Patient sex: F
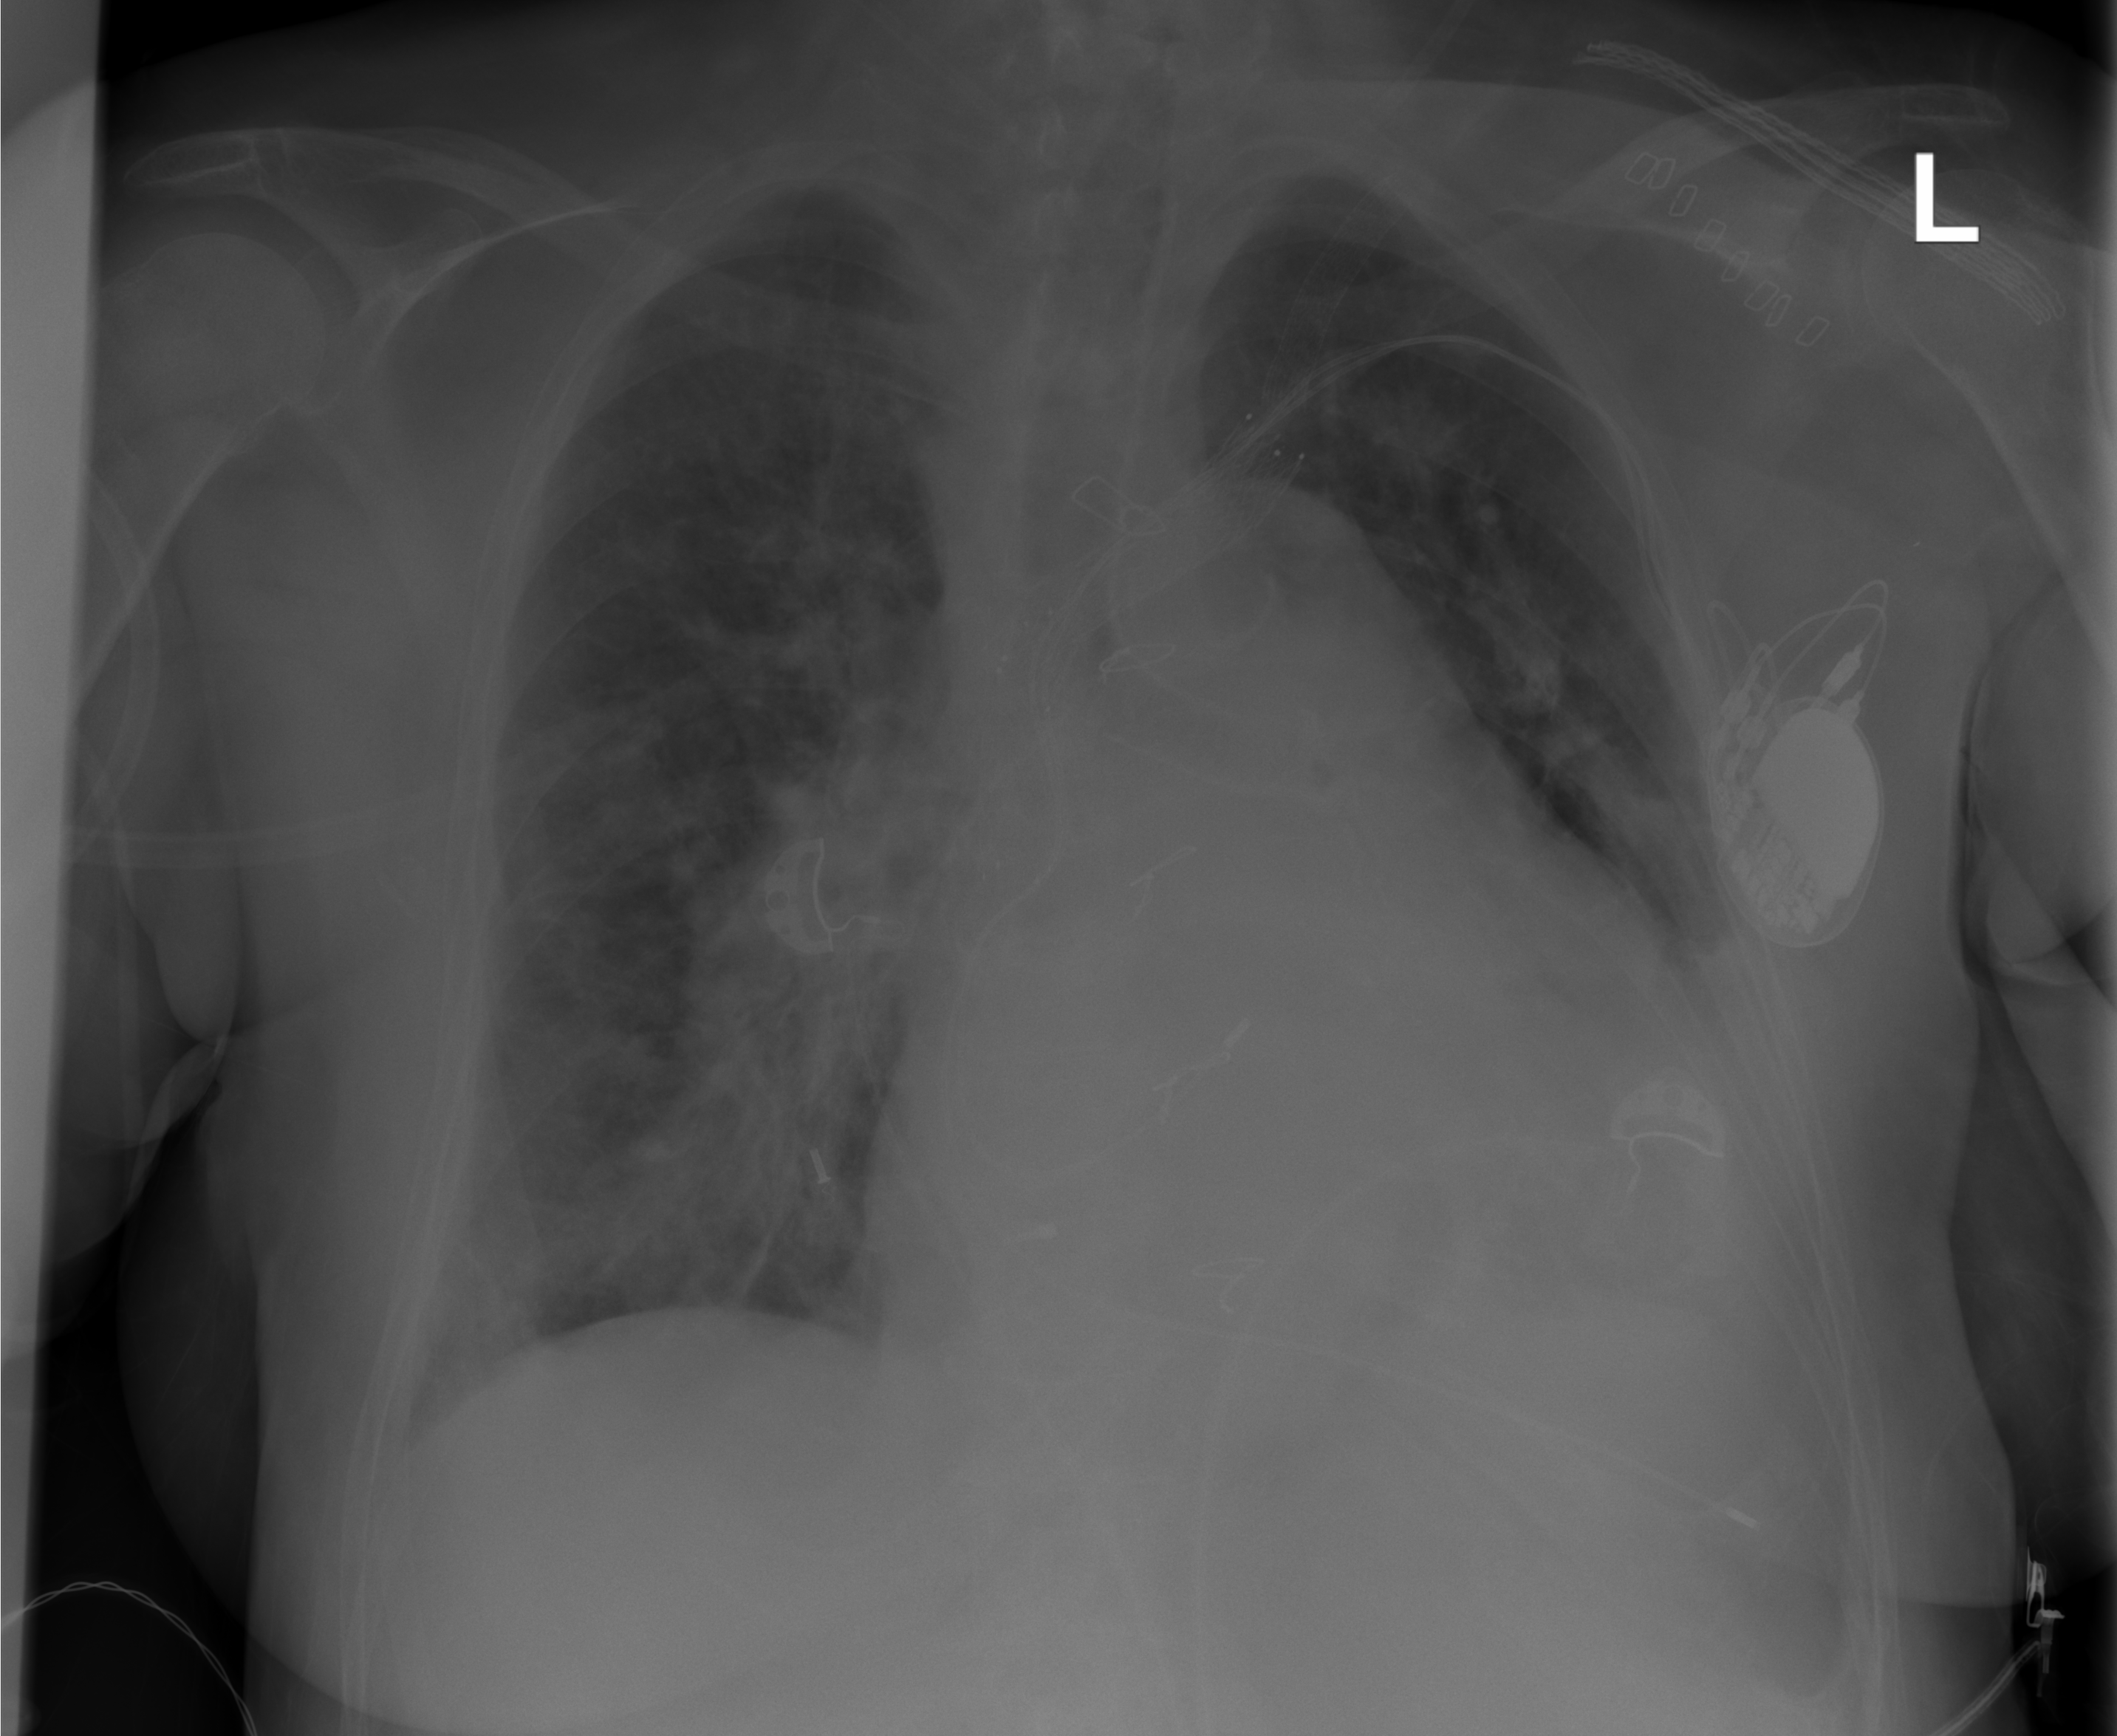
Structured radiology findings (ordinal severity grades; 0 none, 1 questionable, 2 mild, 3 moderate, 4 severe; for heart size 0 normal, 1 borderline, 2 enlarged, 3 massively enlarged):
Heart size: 2
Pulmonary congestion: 3
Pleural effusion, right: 2
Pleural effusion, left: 2
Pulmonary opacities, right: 1
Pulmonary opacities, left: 0
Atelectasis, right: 2
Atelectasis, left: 2